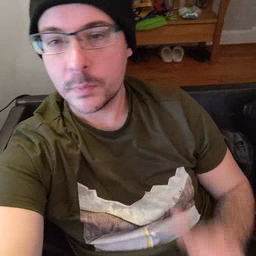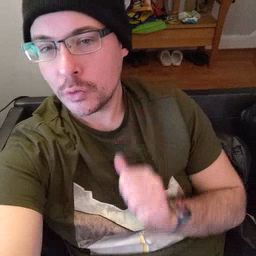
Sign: jacket